Question: I have a silly css problem but I can't seem to solve it. I'm inserting a google map into a 12 size twitter bootstrap column:
'''
<div class="col-lg-12" style="height:50%;">
<div id="map-canvas" style="position:static !important;height:50% !important;"></div>
</div>
'''
I end up with the map loading but it doesn't take up any space/height:

I've tried adding a height to the map. I've tried adding a height to the column and nothing seems to work. Someone show me the light here
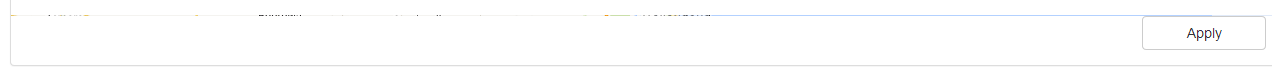
Answer: You need to set a specific pixel height for '#mapCanvas'..
or make sure the mapCanvas containers (html,body) have a height..
'''
html, body {
height: 100%;
}
#map-canvas {
margin: 0;
padding: 0;
height: 50%;
}
'''
Demo: <URL>